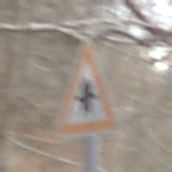
Verkehrszeichen: Vorfahrt
Umgebung: Outdoor, Nature
Tageszeit: MorningAfternoon
Wetter: PartlyCloudy
Licht: Natural
Jahreszeit: NotSpecified
Kontrast: LowContrast